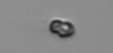
Label: Heterocapsa_rotundata